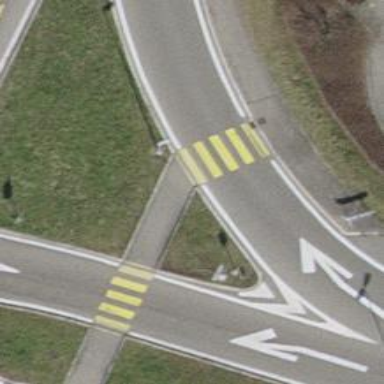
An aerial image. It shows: Uncontrolled crossing on the road.